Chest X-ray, PA view. Patient: 27 years old, sex M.
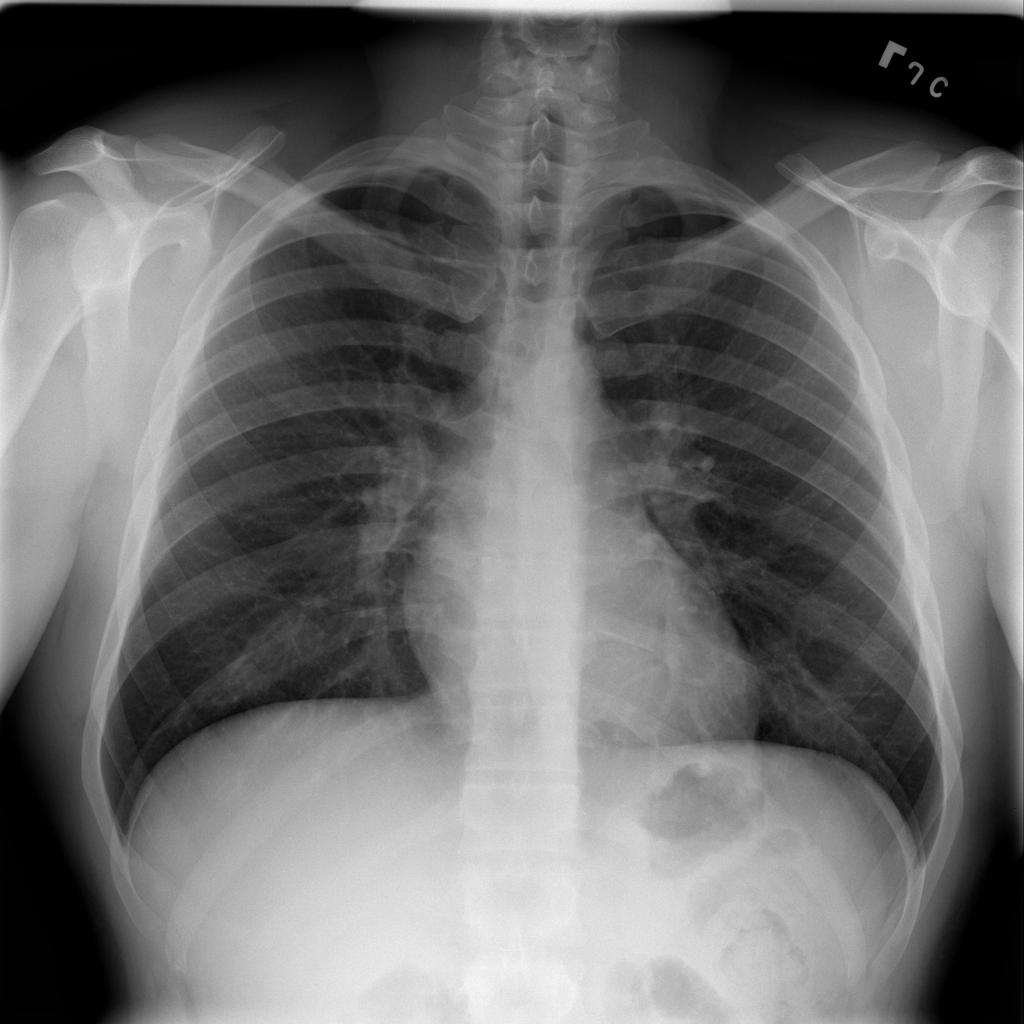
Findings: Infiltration